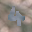
Label: 4